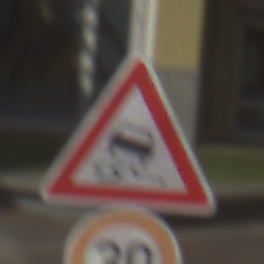
Verkehrszeichen: SchleuderOderRutschgefahr
Zusatzzeichen unten: Geschwindigkeit30
Umgebung: Outdoor, Urban
Tageszeit: MorningAfternoon
Wetter: PartlyCloudy
Licht: Natural
Jahreszeit: NotSpecified
Kontrast: HighContrast